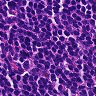
Metastatic tissue present: no